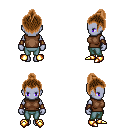
a pixel art fantasy rpg character, female body template, dark elf, purple skin, brown sleeveless shirt, teal pants, brown short topknot hairstyle, cloth bracers, gold boots, four views (front, back, left, right), 2x2 character sprite sheet, small pixel art, hard edges, no anti-aliasing